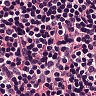
Metastatic tissue present: no